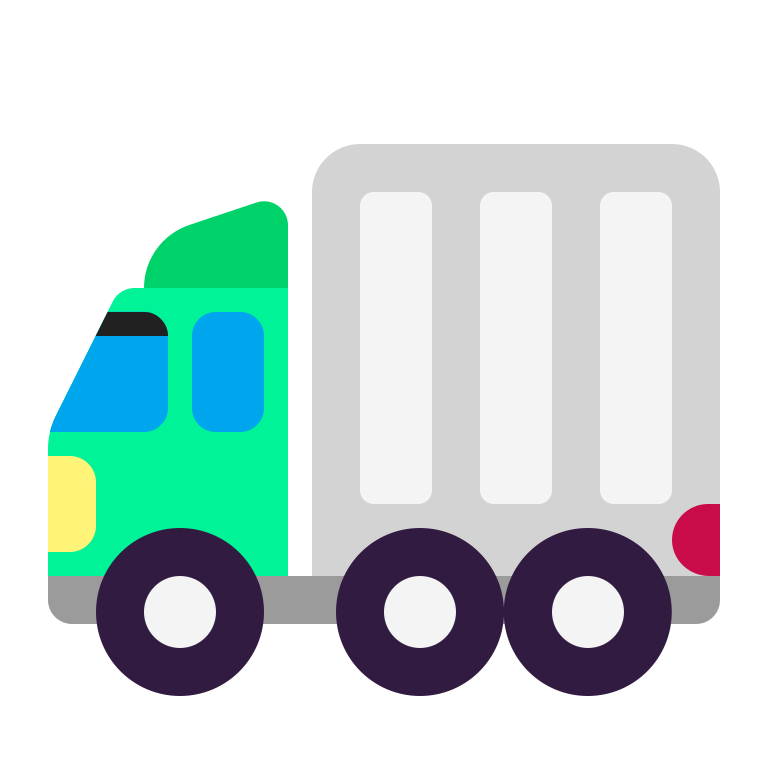
articulated lorry flat